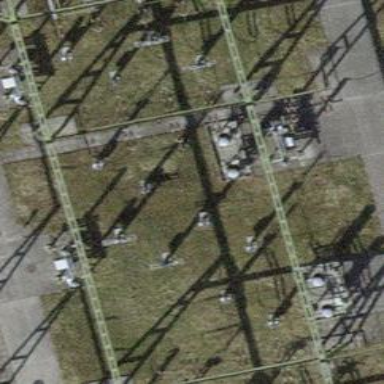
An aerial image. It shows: Busbar power line.